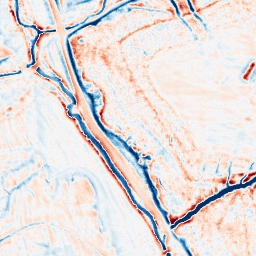
Category: edge_preserving
Decomposition family: bilateral
Decomposition parameters: d: 15
sigma_color: 25
sigma_space: 50
Upsampling method: bicubic
Upsampling parameters: scale: 4
Upsampling scale: 4